Question: I came across this problem while working on a <URL> that was raised earlier.
This is likely specific to 'ObjectInputStream' and not binary reading in general, so the title may be misleading.
Basically the problem from there goes like this: the author has serialized a hashmap of strings to doubles. The author's <URL> for each entry in the hashmap is pretty simple
'''
int n // length of string key as a 4-byte integer
byte[n] key // a string of length n
double value // the value associated with the key
'''
Now for some reason, during the serialization process, one of the strings '2010-00-008.html' was serialized with two extra bytes, shown here.

So instead of 16 bytes being written, 18 bytes were written instead. This is bound to cause problems because it still says the string is 16 bytes long.
However, for some reason, you can write the hash map out and read it back in perfectly! It seems like given an 18 byte string, you can read 16 bytes and still read the whole thing.
# Test code
Here's the code. It's basically the code in the other question except I made it so that you should be able to just change the path and run it. After you run it, you'll get a sequence of write statements followed by a sequence of read statements. Inspect the file and you should notice the extra bytes in the string, but the program does not crash.
'''
import java.io.FileInputStream;
import java.io.FileOutputStream;
import java.io.ObjectInputStream;
import java.io.ObjectOutputStream;
import java.util.HashMap;
import java.util.Map;
public class Test {
// customize the path as needed
public static String path = "C:\temp\sample.dat";
HashMap<String, Double> map = new HashMap<String, Double>();
public Test() {
map.put("2010-00-027.html",<PHONE>037); map.put("2010-00-020.html",<PHONE>6736); map.put("2010-00-051.html",<PHONE>407); map.put("2010-00-062.html",<PHONE>6385);
map.put("2010-00-024.html",<PHONE>278); map.put("2010-00-052.html",<PHONE>818); map.put("2010-00-007.html",<PHONE>35); map.put("2010-00-017.html",<PHONE>652);
map.put("2010-00-054.html",<PHONE>772); map.put("2010-00-022.html",<PHONE>753); map.put("2010-00-033.html",<PHONE>063); map.put("2010-00-028.html",<PHONE>424);
map.put("2010-00-048.html",<PHONE>6393); map.put("2010-00-040.html",<PHONE>1724); map.put("2010-00-049.html",<PHONE>222); map.put("2010-00-058.html",<PHONE>804);
map.put("2010-00-045.html",<PHONE>881); map.put("2010-00-031.html",<PHONE>721); map.put("2010-00-046.html",<PHONE>964); map.put("2010-00-036.html",<PHONE>426);
map.put("2010-00-061.html",846.8292195815125); map.put("2010-00-023.html",<PHONE>952); map.put("2010-00-041.html",<PHONE>934); map.put("2010-00-025.html",<PHONE>734);
map.put("2010-00-012.html",459.6427911376829); map.put("2010-00-005.html",0.0); map.put("2010-00-013.html",<PHONE>738); map.put("2010-00-065.html",<PHONE>36);
map.put("2010-00-056.html",<PHONE>876); map.put("2010-00-008.html",<PHONE>69); map.put("2010-00-042.html",<PHONE>005); map.put("2010-00-000.html",<PHONE>8965);
map.put("2010-00-059.html",<PHONE>774); map.put("2010-00-055.html",<PHONE>5325); map.put("2010-00-057.html",<PHONE>009); map.put("2010-00-032.html",<PHONE>575);
map.put("2010-00-021.html",<PHONE>7922); map.put("2010-00-043.html",<PHONE>286); map.put("2010-00-053.html",2.2446400279239946); map.put("2010-00-030.html",<PHONE>203);
}
public void write() {
try {
ObjectOutputStream oos = new ObjectOutputStream(new FileOutputStream(path));
oos.writeInt(map.size()); // write size of the map
for (Map.Entry<String, Double> entry : map.entrySet()) { // iterate entries
System.out.println("writing ("+ entry.getKey() +","+ entry.getValue() +")");
byte[] bytes = entry.getKey().getBytes();
oos.writeInt(bytes.length); // length of key string
oos.write(bytes); // key string bytes
oos.writeDouble(entry.getValue()); // value
}
oos.close();
} catch (Exception e) {
}
}
public void read() {
try {
FileInputStream f = new FileInputStream(path);
ObjectInputStream ois = new ObjectInputStream(f);
int size = ois.readInt(); // read size of the map
HashMap<String, Double> newMap = new HashMap<>(size);
for (int i = 0; i < size; i++) { // iterate entries
int length = ois.readInt(); // length of key string
byte[] bytes = new byte[length];
ois.readFully(bytes, 0, length);
//ois.read(bytes);
String key = new String(bytes);
double value = ois.readDouble(); // value
newMap.put(key, value);
System.out.println("read ("+ key +","+ value +")");
}
} catch (Exception e) {
e.printStackTrace();
}
}
public static void main(String[] args) {
Test t = new Test();
t.write();
t.read();
}
}
'''
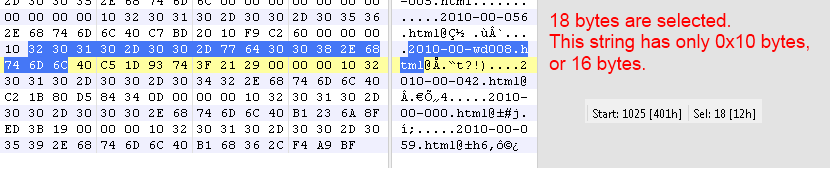
Answer: You need to read the <URL>. The stream is full of type and block markers in addition to the actual data. This is one of them, and it is filtered out by 'ObjectInputStream' when the stream is read correctly.
The extra bytes are '77 64', which means 'TC_BLOCK_DATA' of size '0x64.'